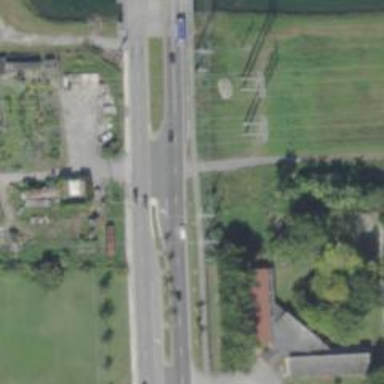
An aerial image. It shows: Secondary link road.